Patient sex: M
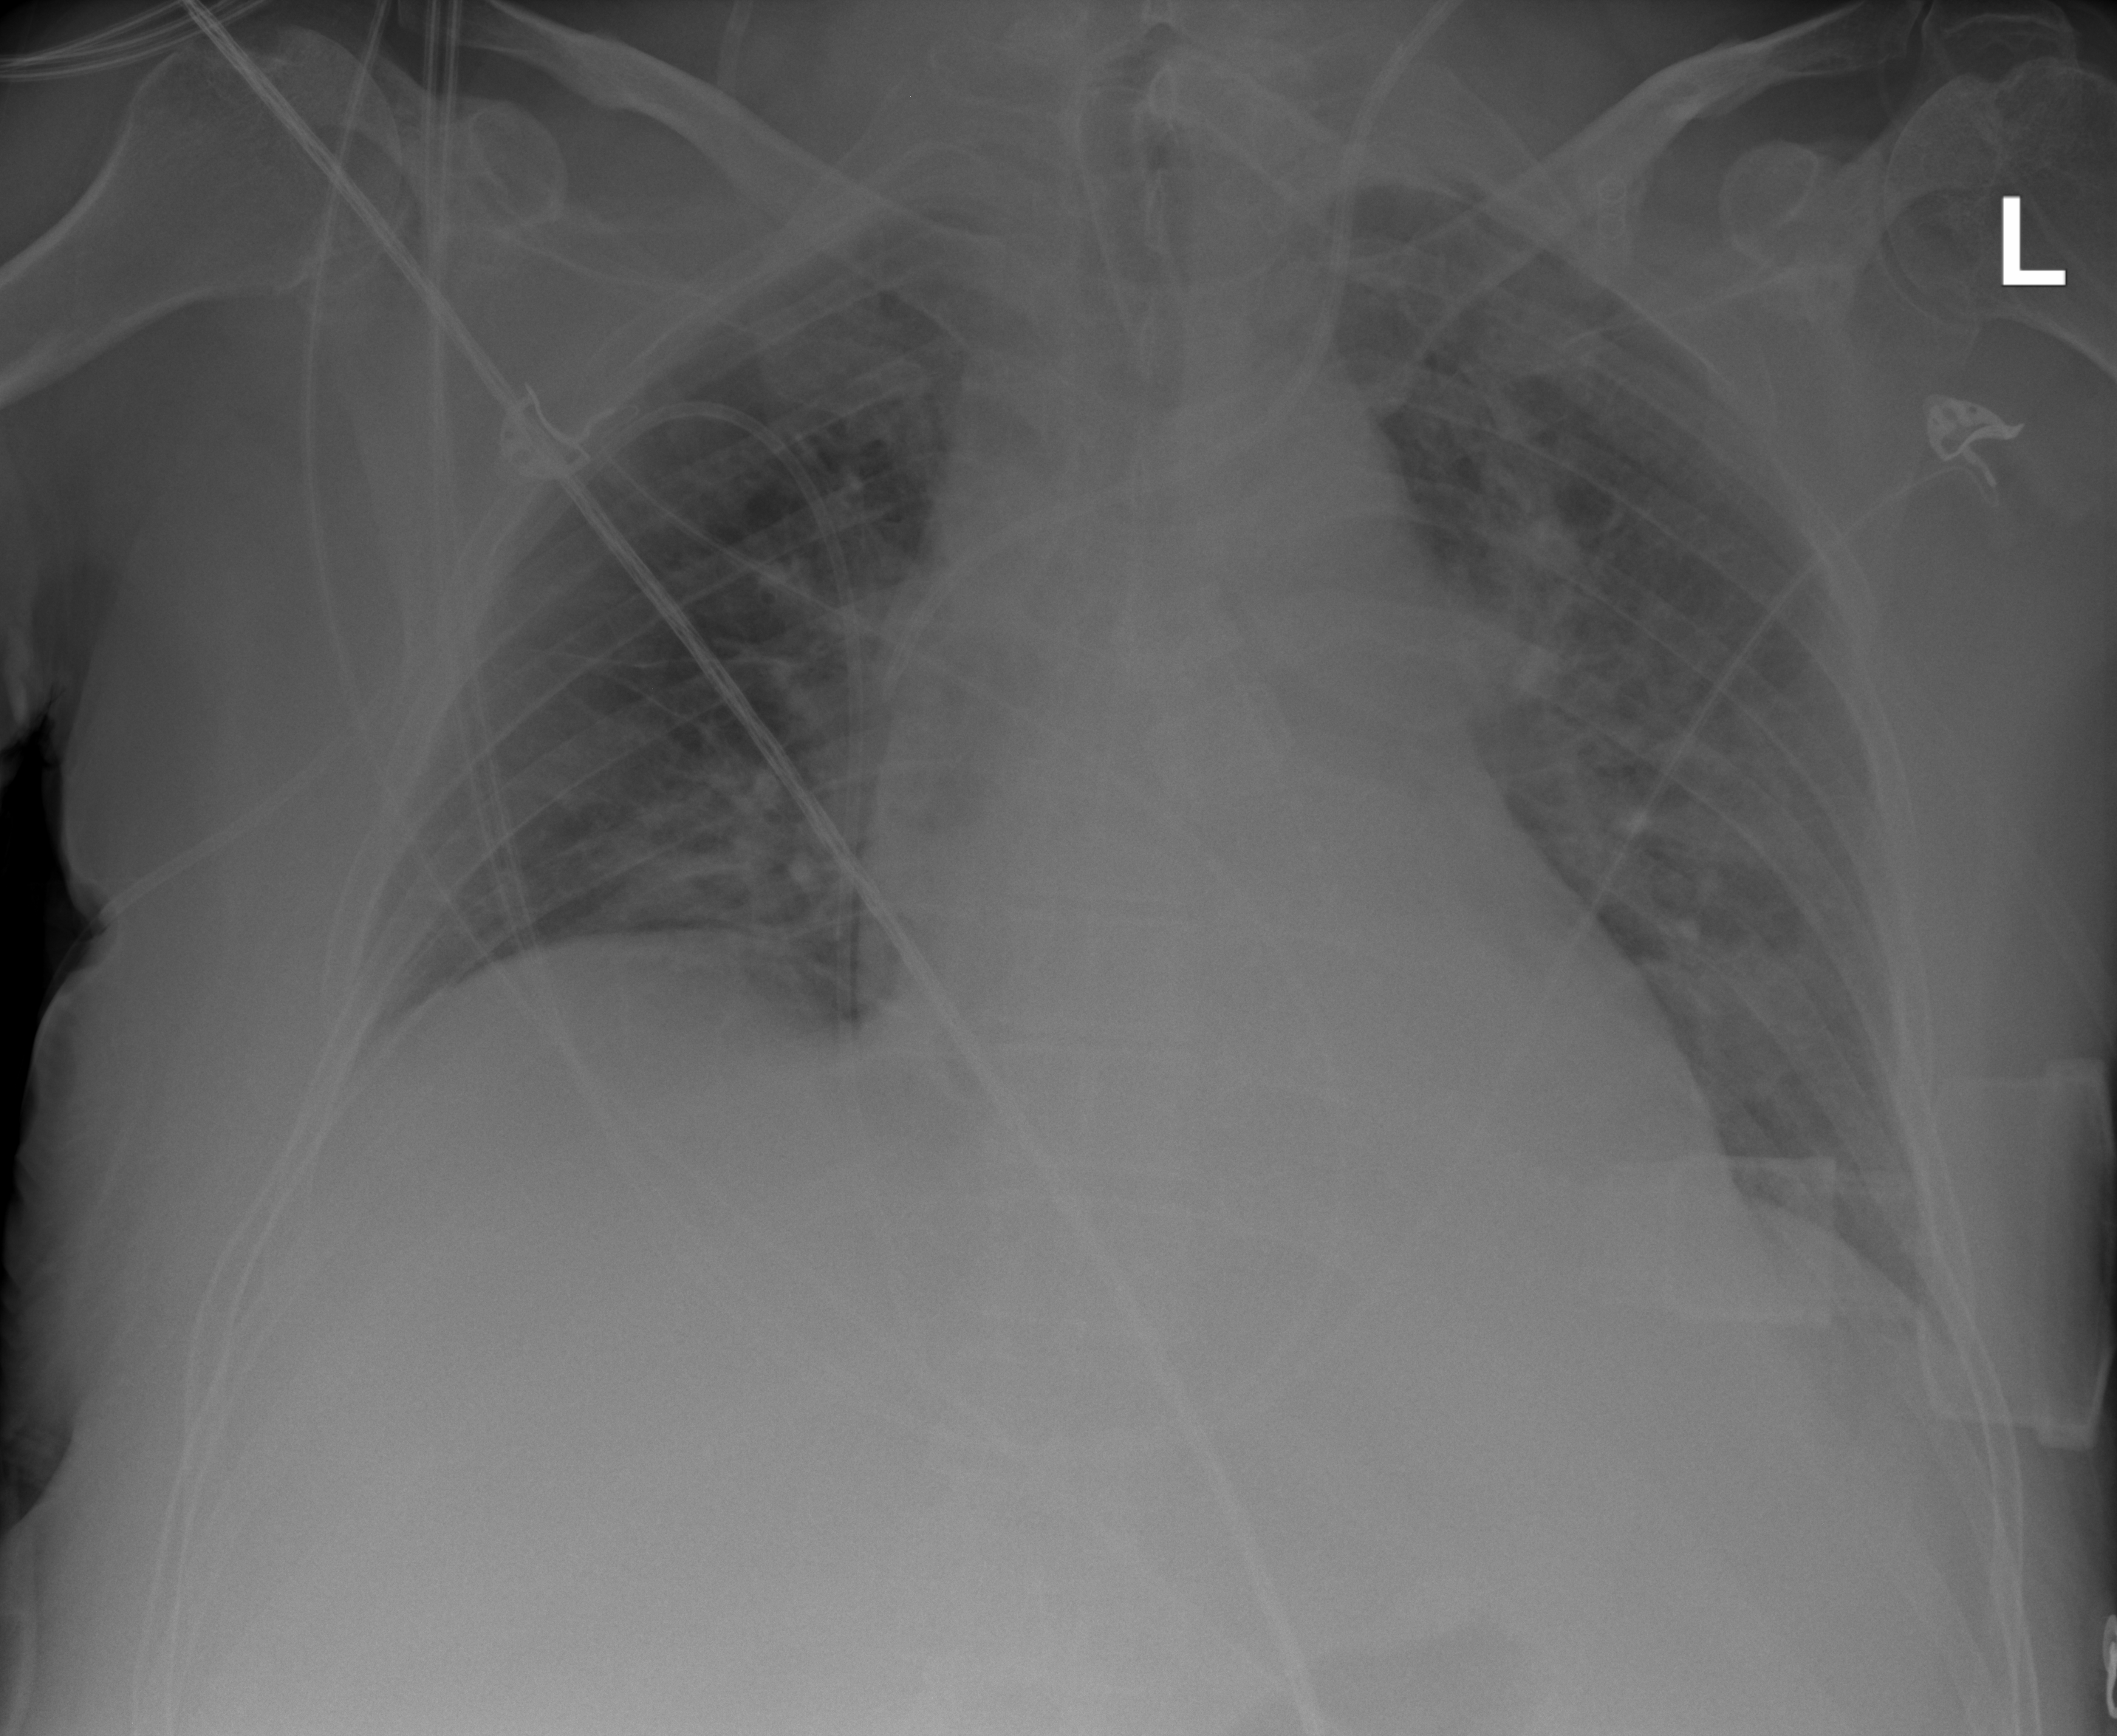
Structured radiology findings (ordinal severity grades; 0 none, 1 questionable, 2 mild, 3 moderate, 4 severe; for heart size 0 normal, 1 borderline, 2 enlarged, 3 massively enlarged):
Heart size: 2
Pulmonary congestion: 2
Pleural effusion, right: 0
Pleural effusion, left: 0
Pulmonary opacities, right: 2
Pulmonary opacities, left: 2
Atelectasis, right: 2
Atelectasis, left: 2